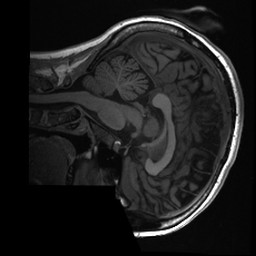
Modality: T1w
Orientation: sagittal
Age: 23
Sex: female